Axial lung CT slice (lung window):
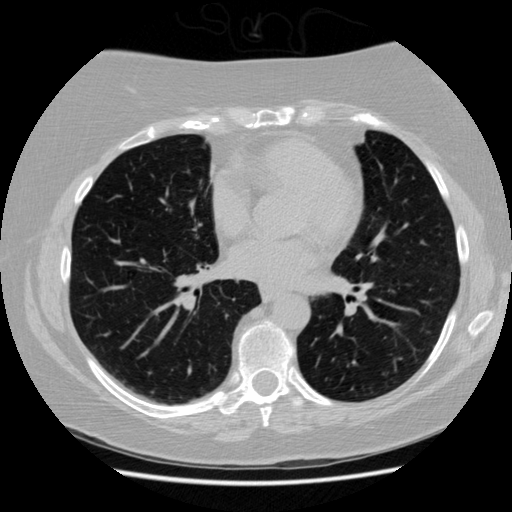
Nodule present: no